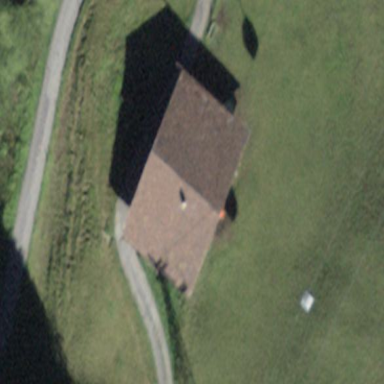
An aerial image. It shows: Cabin is depicted in the image.